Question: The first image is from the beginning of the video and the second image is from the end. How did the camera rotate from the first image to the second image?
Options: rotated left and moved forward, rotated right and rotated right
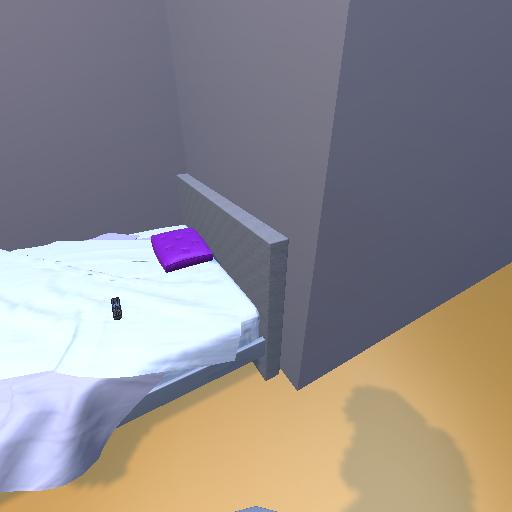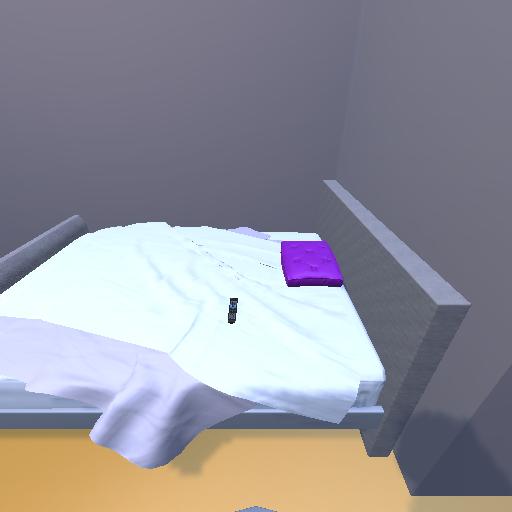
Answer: rotated left and moved forward